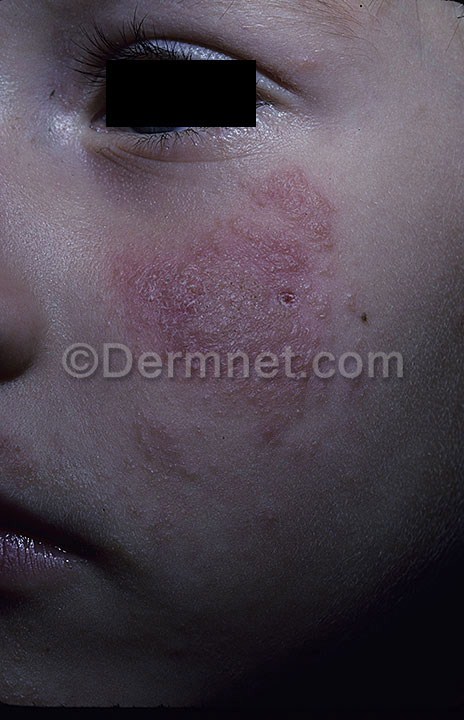
Disease: Actinic Keratosis Basal Cell Carcinoma and other Malignant Lesions